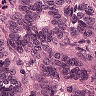
Metastatic tissue present: yes